Question: I am trying to set the Icon of my menu item like this -
'''
<Grid>
<Grid.Resources>
<Image
x:Key="ReportIconImage" Height="20" Width="20"
Source="/Resource/flag.png"/>
<Image
x:Key="ReportIconImage1" Height="20" Width="20"
Source="/Resource/flag.png"/>
</Grid.Resources>
<Menu Height="22" Margin="0,9,0,0" Name="menu1" VerticalAlignment="Top">
<MenuItem Header="Menu">
<MenuItem Header="Save" ></MenuItem>
<MenuItem Header="Open"/>
<MenuItem Header="Exit"/>
<MenuItem.ItemContainerStyle>
<Style TargetType="{x:Type MenuItem}">
<Setter
Property="Icon"
Value="{StaticResource ReportIconImage}">
</Setter>
</Style>
</MenuItem.ItemContainerStyle>
</MenuItem>
<MenuItem Header="Edit">
<MenuItem Header="Undo"/>
<MenuItem Header="Redo"/>
<Separator/>
<MenuItem Header="Cut"/>
<MenuItem Header="Copy"/>
<MenuItem Header="Paste"/>
<MenuItem.ItemContainerStyle>
<Style TargetType="{x:Type MenuItem}">
<Setter
Property="Icon"
Value="{StaticResource ReportIconImage1}">
</Setter>
</Style>
</MenuItem.ItemContainerStyle>
</MenuItem>
</Menu>
</Grid>
'''
but the icon for only last menu item is displayed and not for first two.

Sample application - <URL>
Can anyone provide the reason for this behavior and possible solutions/workarounds.
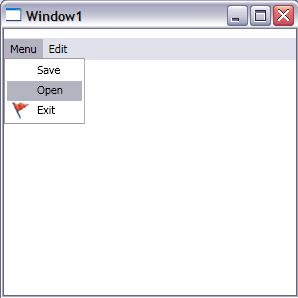
Answer: It's because you've used an 'Image' in your resources. An 'Image' is a control and - like any other control - can only have one parent. By default, WPF will attempt to share resources across all consumers. Thus, the last 'MenuItem' "wins" custodial rights to the 'Image' and the other 'MenuItem''s aren't even allowed weekend visitations.
To rectify this, you could either set the 'Image' to be non-shared:
'''
<Image x:Shared="False" .../>
'''
Or, better still, manifest your image resource as the appropriate <URL> subclass and share that instead:
'''
<BitmapImage x:Key="ReportIconImage" Uri="/Resource/flag.png"/>
...
<Setter Property="Icon">
<Setter.Value>
<Image Source="{StaticResource ReportIconImage}"/>
</Setter.Value>
</Setter>
'''